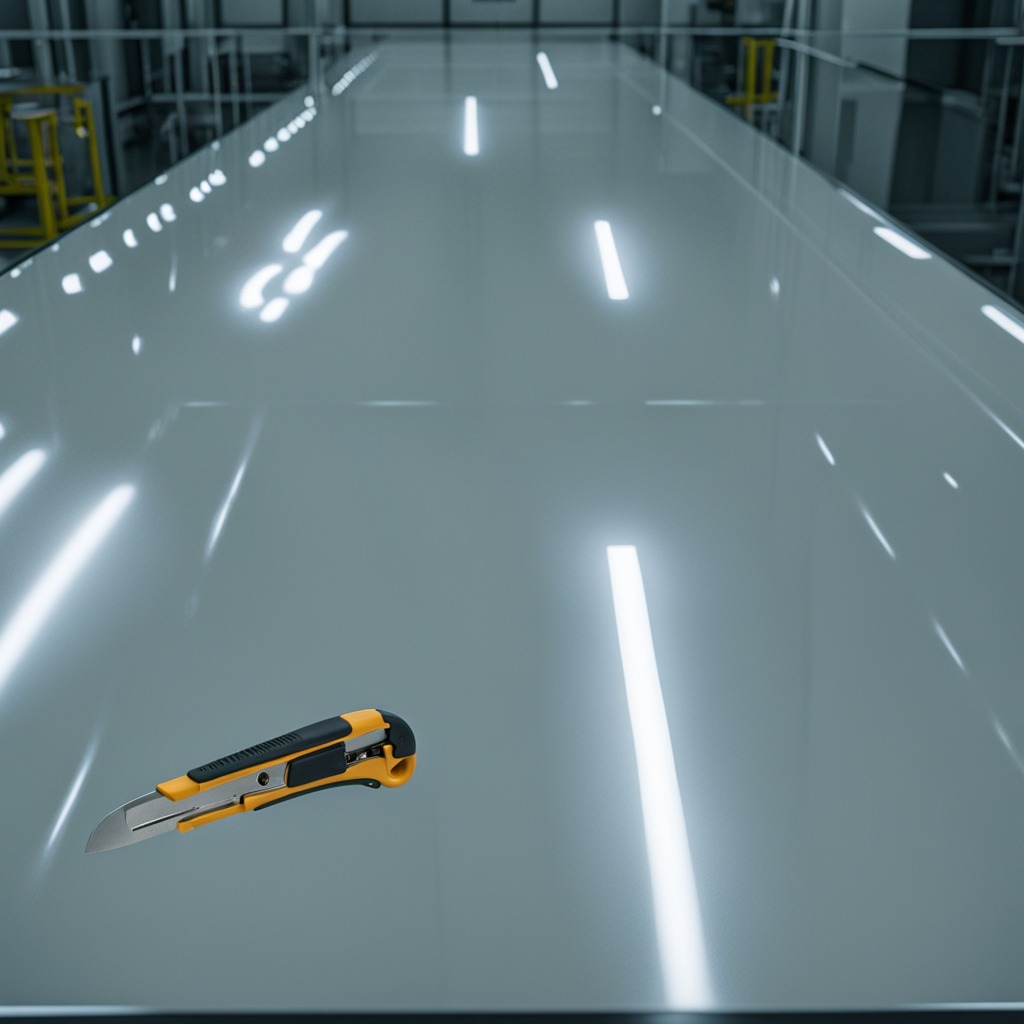
A utility knife is lying on a high-gloss table in a ship maintenance bay industrial lighting.